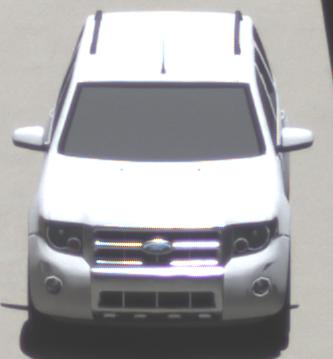
Make: Ford
Model: Escape Hybrid
Detailed model: -
Model produced from: 2004
Model produced until: 2012
Doors: 5
Color: white
Road condition: dry road
Daytime: midday
Contrast: high contrast